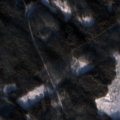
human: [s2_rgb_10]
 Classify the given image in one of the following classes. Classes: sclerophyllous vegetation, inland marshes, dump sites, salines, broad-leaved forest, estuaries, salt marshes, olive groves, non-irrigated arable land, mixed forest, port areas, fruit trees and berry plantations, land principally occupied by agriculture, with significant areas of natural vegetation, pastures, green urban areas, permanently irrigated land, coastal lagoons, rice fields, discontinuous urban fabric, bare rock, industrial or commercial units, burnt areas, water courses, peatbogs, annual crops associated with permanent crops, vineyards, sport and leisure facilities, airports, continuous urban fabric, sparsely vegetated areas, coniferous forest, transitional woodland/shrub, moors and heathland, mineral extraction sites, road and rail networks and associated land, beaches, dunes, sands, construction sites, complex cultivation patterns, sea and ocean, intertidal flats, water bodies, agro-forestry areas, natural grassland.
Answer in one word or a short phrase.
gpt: coniferous forest, mixed forest, transitional woodland/shrub